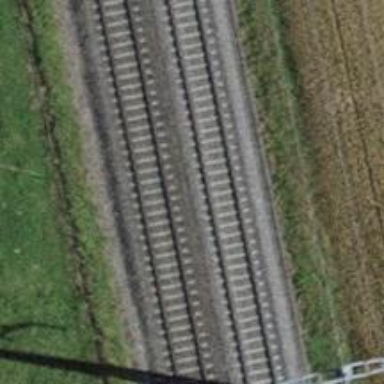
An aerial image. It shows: Single-track railway with electrified contact lines.